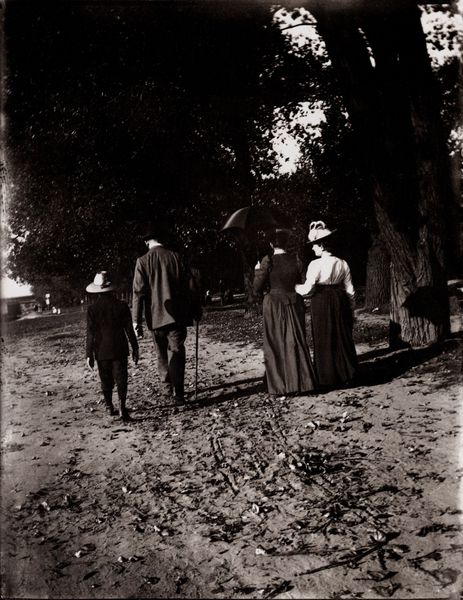
Titel: Familie Zille auf dem Heimweg
Künstler: Heinrich Zille
Schlagwörter: baum, blätter, dunkel, himmel, laub, mann, schatten, weiß, bäume, frauen, landschaft, menschen, sand, äste, frau, hut, hüte, kleid, kleider, licht, männer, rücken, schwarz, strasse, park, schirm, sonnenschirm, weg, gespräch, leute, rock, anzug, jacke, bluse, baumstamm, horizont, natur, stamm, zweige, gehen, hütte, boden, mantel, familie, kind, personen, vater, wald, stock, federhut, sommer, strand, schlagschatten, man, röcke, spuren, allee, herbst, ausflug, spazieren, promenade, hat, men, people, white, women, afternoon, black, dress, figures, ladies, skirt, woman, roch, junge, sonnenhut, foto, fotografie, vier, gang, knabe, spaziergang, wandern, lichtung, schwarz weiss, fraue, spazierstock, flanieren, sonntag, tree, rinde, sun, trees, child, suit, spaziergänger, road, black and white, waldweg, hats, walking, sohn, photo, beach, victorian, dirt, stroll, paare, matsch, family, walk, ground, naum, cane, freunde, four, stick, kid, photograph, photography, parasol, umbrella, sander, hut hüte, vater und sohn, untergehakt, can, leafs, 18 jahrhundert, behind, strolling, madame, weg allee, personen vier, waication, 나무, 햇빛, 산책, 호숫가, 가을, four people walking, people walking